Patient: sex M, age 32
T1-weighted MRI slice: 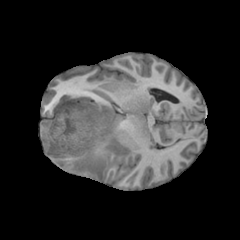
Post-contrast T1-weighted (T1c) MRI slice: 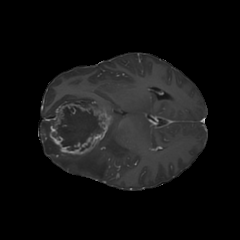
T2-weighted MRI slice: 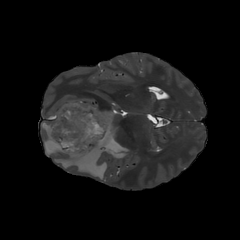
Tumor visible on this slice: yes
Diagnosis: Glioblastoma, IDH-wildtype
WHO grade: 4